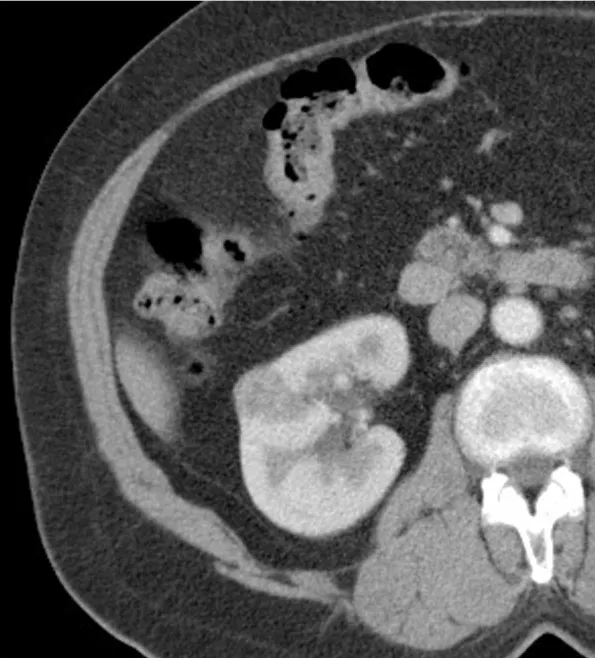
Axial computed tomography image after intravenous contrast enhancement shows a cortical fleshy nodule of the right kidney with no involvement of the perinephric adipose.
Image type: radiology (ct)